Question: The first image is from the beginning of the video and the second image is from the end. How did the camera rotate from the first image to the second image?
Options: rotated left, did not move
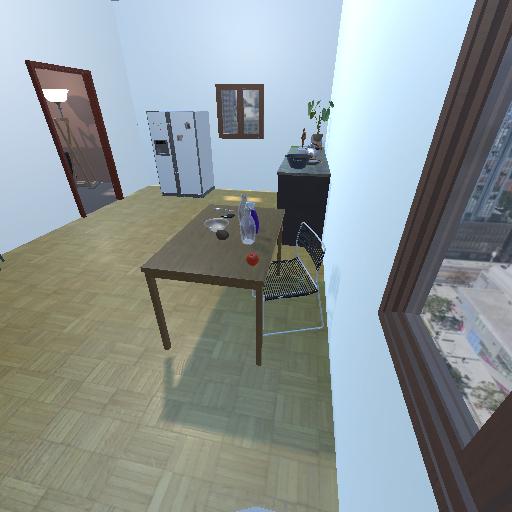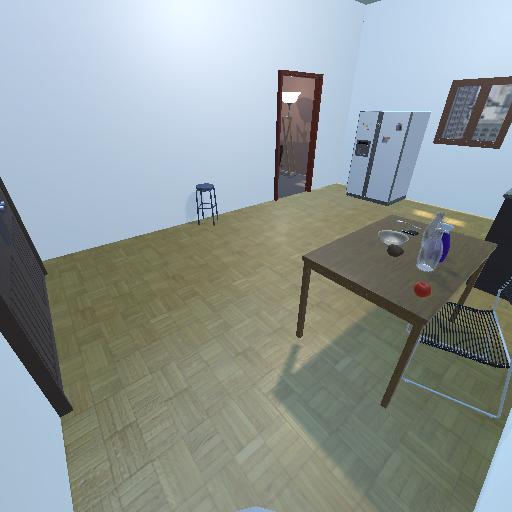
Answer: rotated left